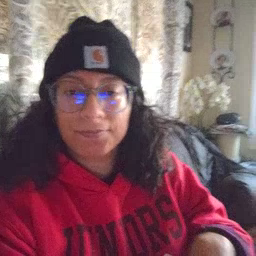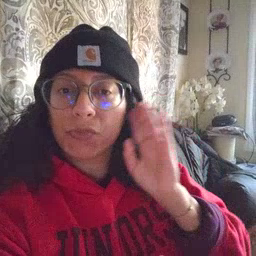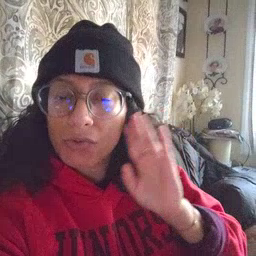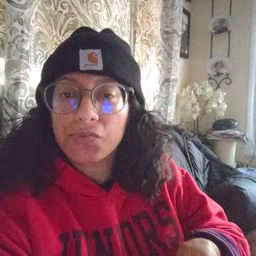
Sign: dog